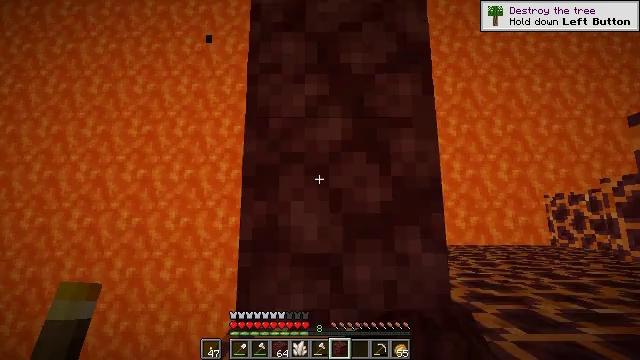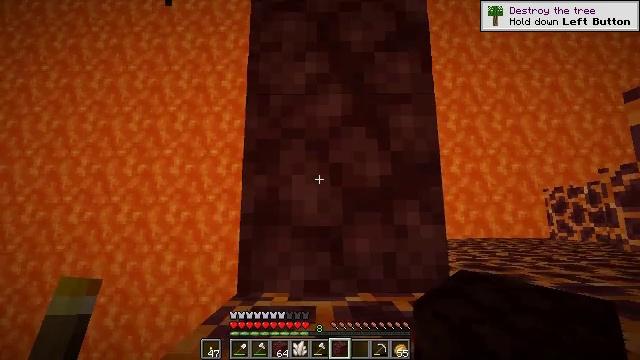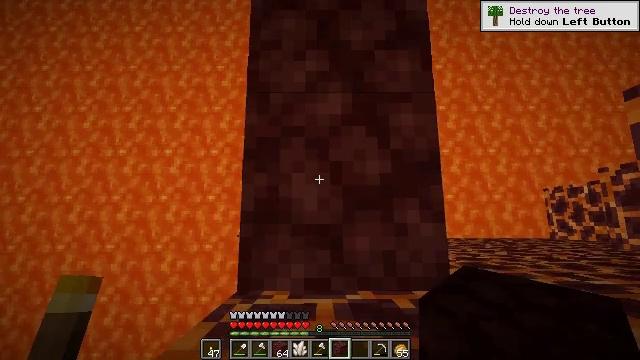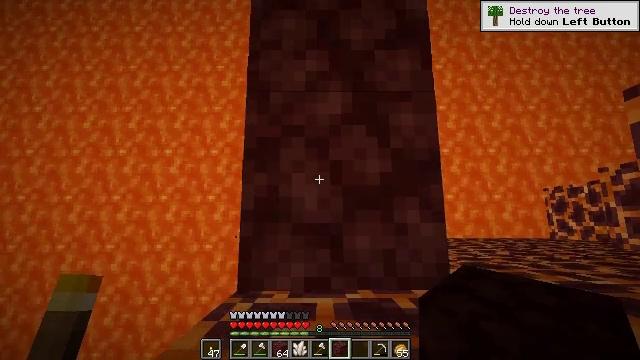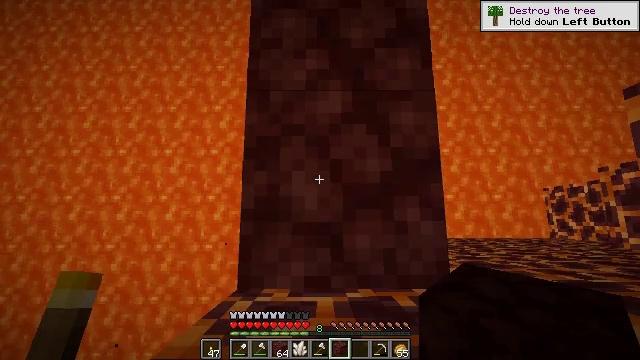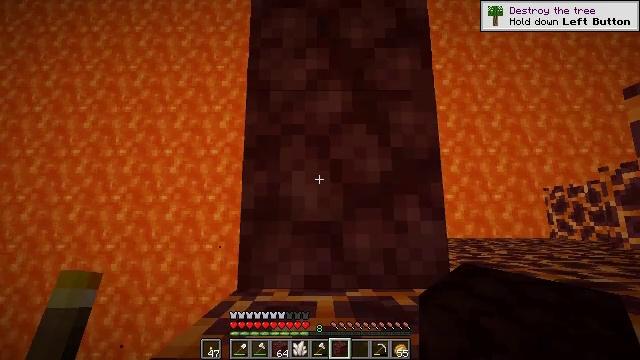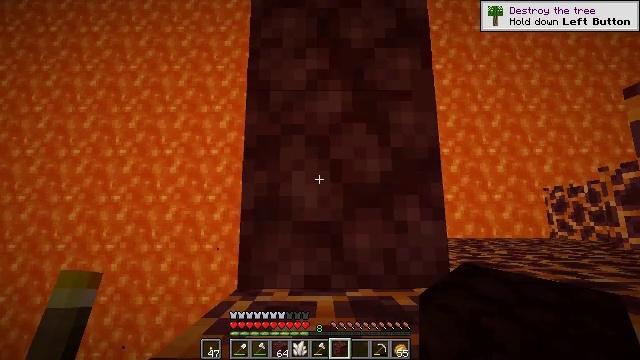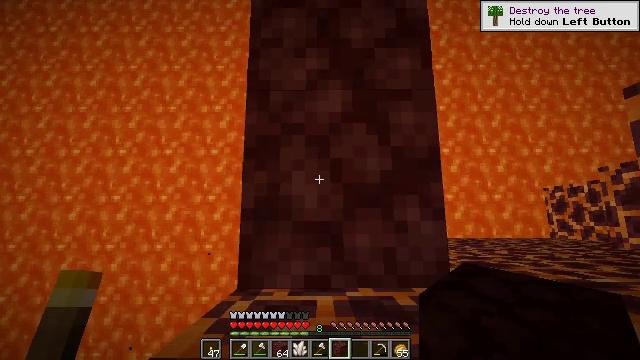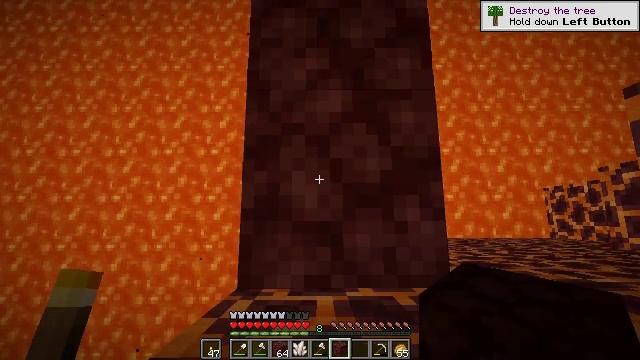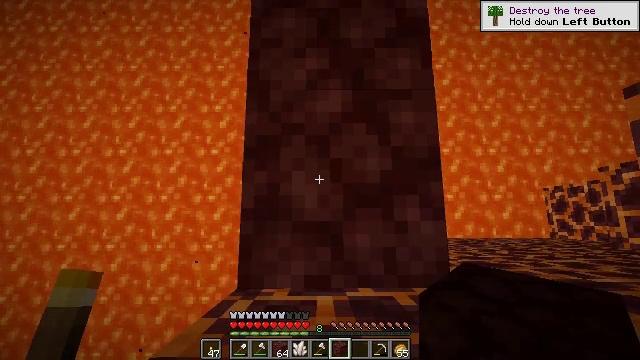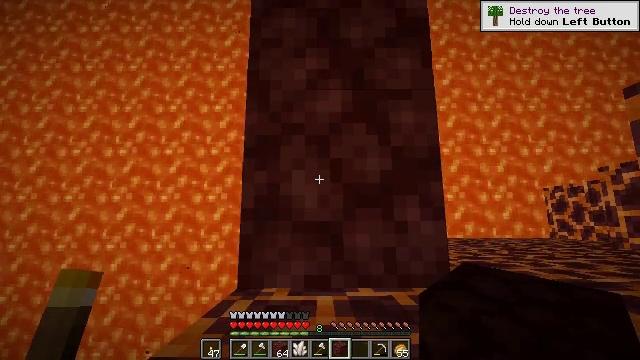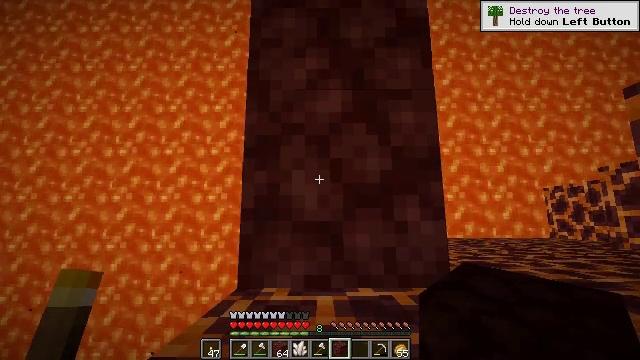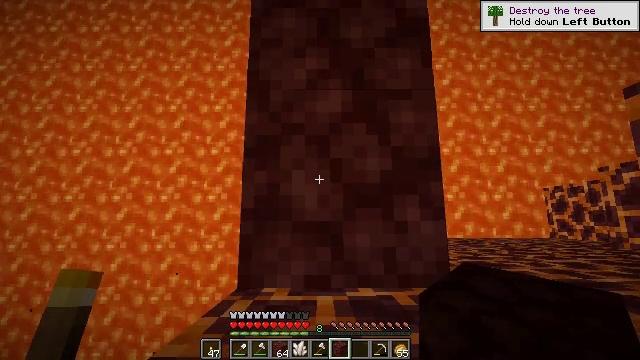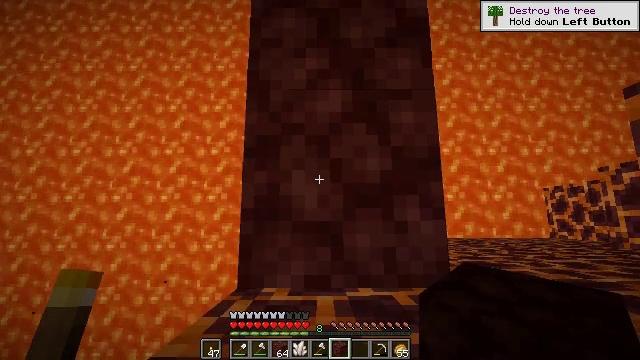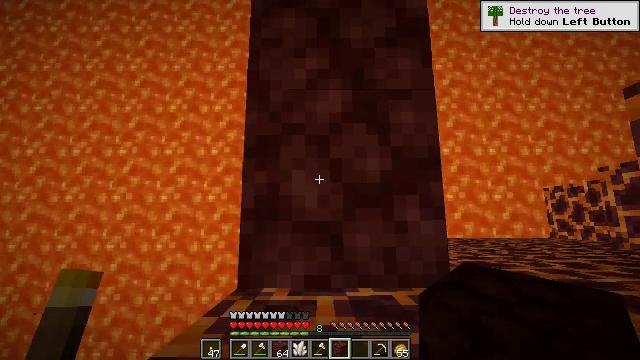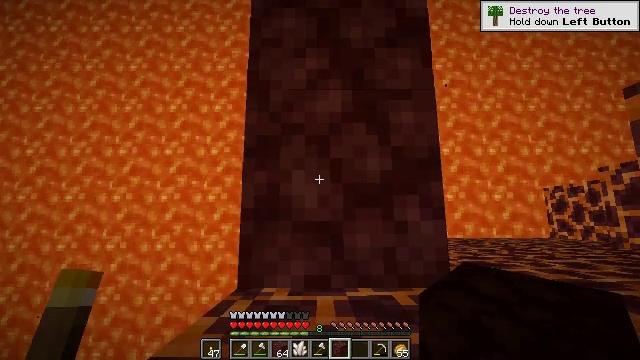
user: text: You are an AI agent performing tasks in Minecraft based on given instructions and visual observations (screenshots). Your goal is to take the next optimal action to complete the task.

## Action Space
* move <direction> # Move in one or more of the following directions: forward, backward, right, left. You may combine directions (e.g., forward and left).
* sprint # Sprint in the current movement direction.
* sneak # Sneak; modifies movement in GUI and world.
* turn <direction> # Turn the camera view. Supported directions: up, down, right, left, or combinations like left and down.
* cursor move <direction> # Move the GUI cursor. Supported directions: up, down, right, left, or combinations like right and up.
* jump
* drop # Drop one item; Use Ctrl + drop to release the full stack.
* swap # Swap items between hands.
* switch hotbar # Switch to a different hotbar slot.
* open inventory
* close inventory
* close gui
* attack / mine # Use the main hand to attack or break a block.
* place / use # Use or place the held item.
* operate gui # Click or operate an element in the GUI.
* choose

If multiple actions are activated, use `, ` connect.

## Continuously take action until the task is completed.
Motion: motion action
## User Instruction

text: Dig up netherrack with a pickaxe.
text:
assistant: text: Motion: move back, sneak, use / place
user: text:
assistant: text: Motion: move back, sneak, use / place
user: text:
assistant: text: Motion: move back, sneak, use / place
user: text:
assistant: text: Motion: move back, sneak, use / place
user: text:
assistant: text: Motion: move back, sneak, use / place
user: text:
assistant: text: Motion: move back, sneak, use / place
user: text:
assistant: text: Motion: move back, sneak, use / place
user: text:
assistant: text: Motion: move back, sneak, use / place
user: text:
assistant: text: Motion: move back, sneak, use / place
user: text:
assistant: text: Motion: move back, sneak, use / place
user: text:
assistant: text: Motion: sneak, use / place
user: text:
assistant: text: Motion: sneak, use / place
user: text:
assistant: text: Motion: sneak
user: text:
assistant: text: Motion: sneak
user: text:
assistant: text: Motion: sneak
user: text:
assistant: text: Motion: sneak
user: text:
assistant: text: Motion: sneak, turn right and up
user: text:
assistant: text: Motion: sneak, turn right and up
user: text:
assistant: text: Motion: sneak, turn right and up
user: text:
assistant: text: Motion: sneak, turn right and up
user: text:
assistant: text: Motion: sneak, turn right and up
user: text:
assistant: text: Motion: sneak, turn right and up
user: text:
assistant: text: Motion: sneak, turn right and up
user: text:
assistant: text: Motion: sneak, turn right
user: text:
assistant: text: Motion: sneak, turn right and up
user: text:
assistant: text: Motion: sneak, turn right and up
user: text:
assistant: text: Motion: sneak, turn right and up
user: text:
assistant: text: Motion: sneak, turn right and up
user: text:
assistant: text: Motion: sneak
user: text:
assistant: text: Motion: sneak